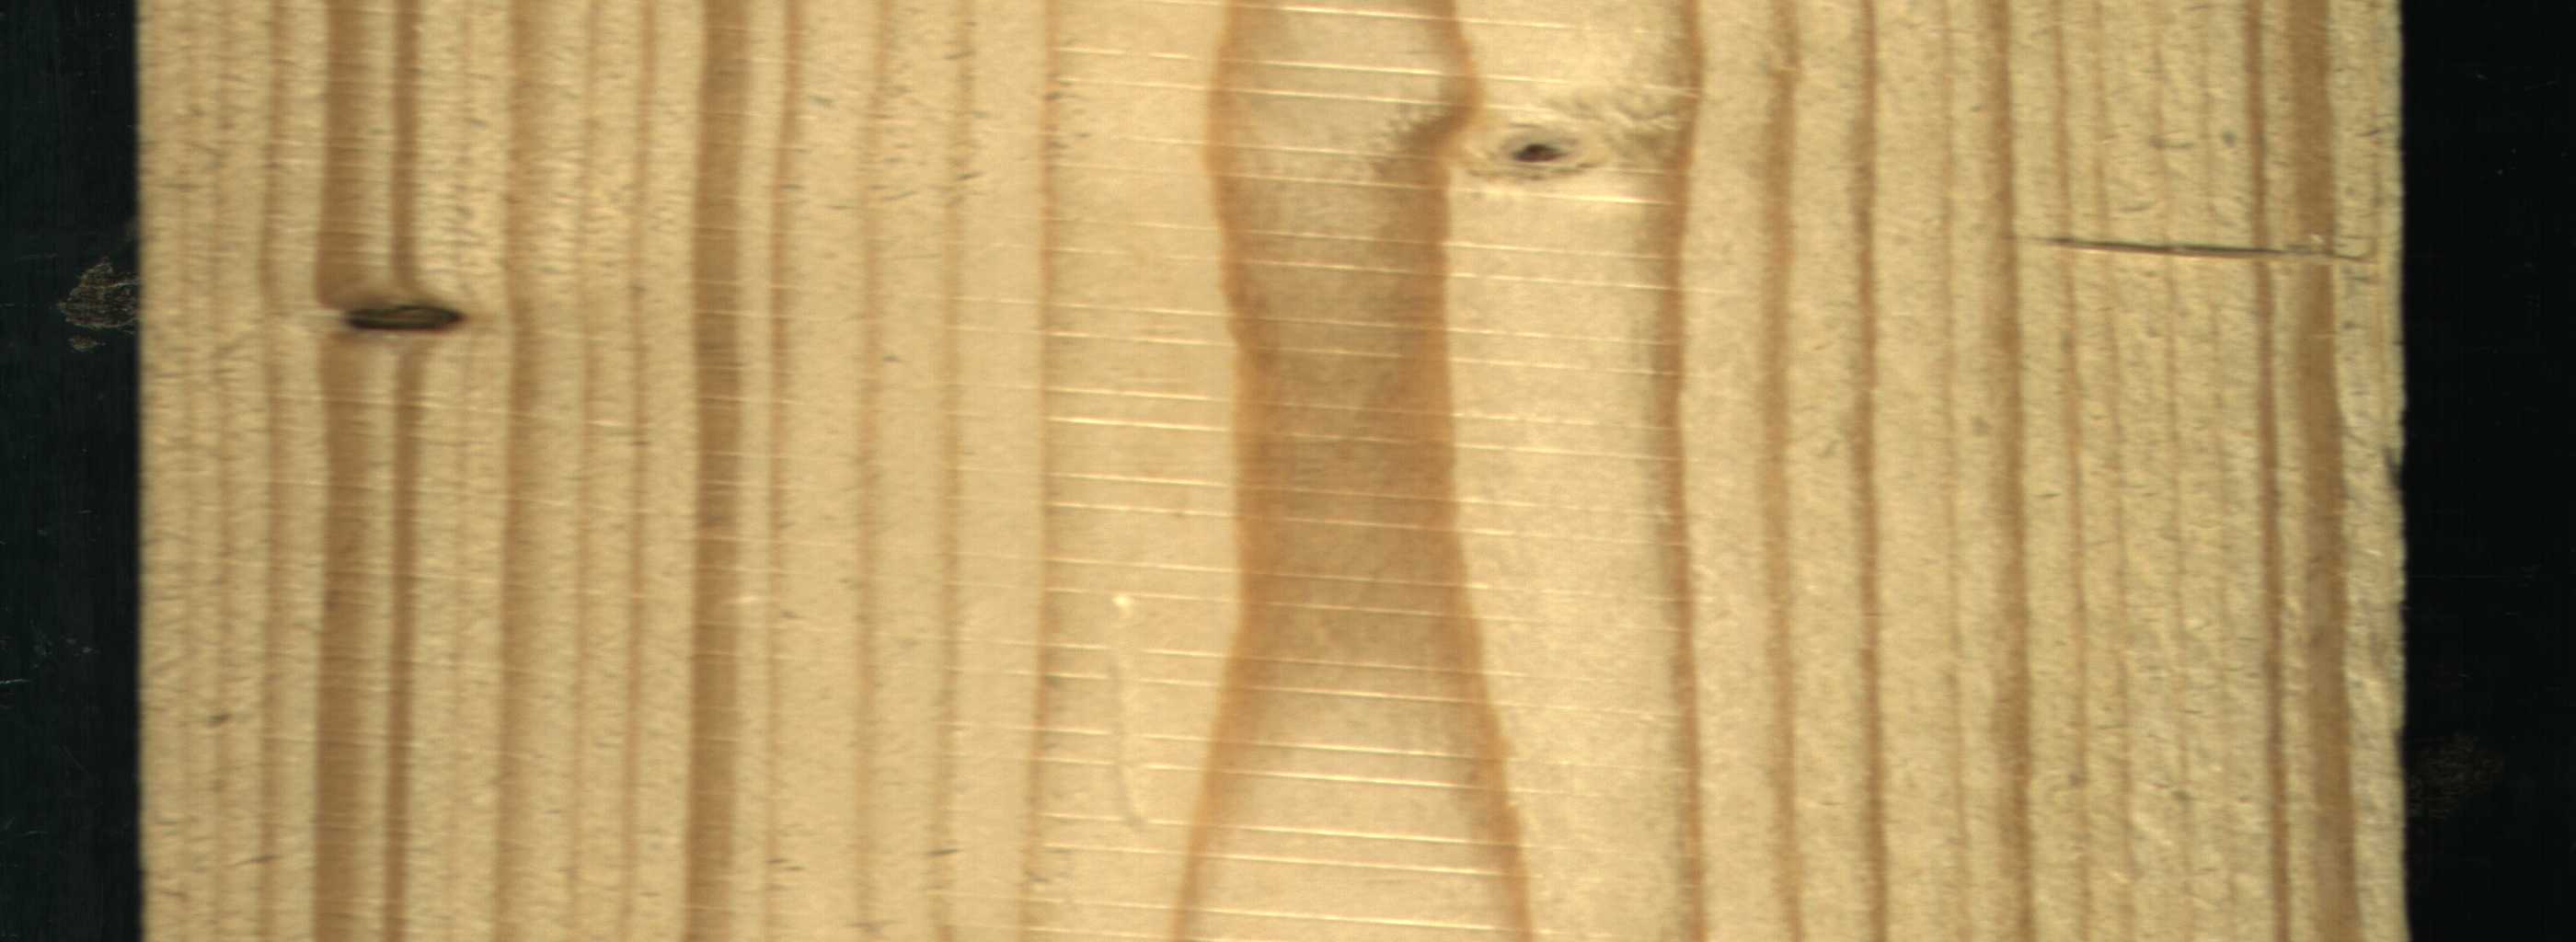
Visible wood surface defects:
Dead_Knot
Live_Knot